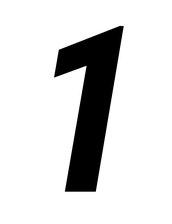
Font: Roboto-Italic_Condensed_Bold_Italic